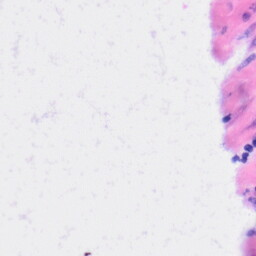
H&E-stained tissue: Liver